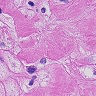
Metastatic tissue present: yes